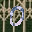
Label: 0